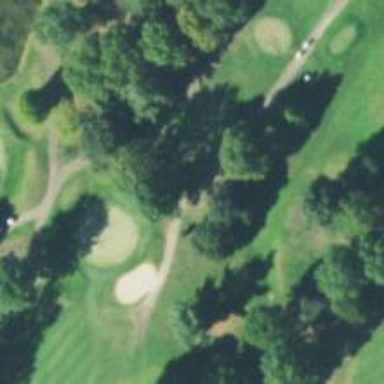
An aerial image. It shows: Pathway for golfing.